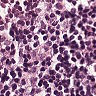
Metastatic tissue present: yes